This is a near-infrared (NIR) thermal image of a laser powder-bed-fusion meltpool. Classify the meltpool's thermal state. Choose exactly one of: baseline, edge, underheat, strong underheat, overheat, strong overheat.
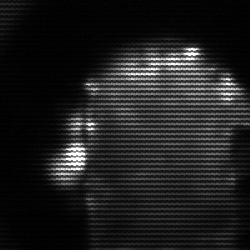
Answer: baseline